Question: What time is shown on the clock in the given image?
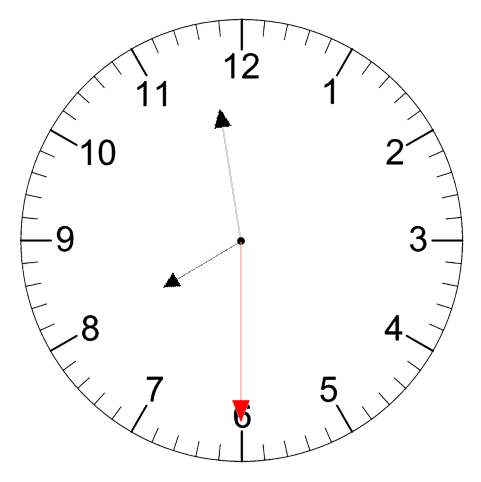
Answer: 07:58:30